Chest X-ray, PA view. Patient: 42 years old, sex M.
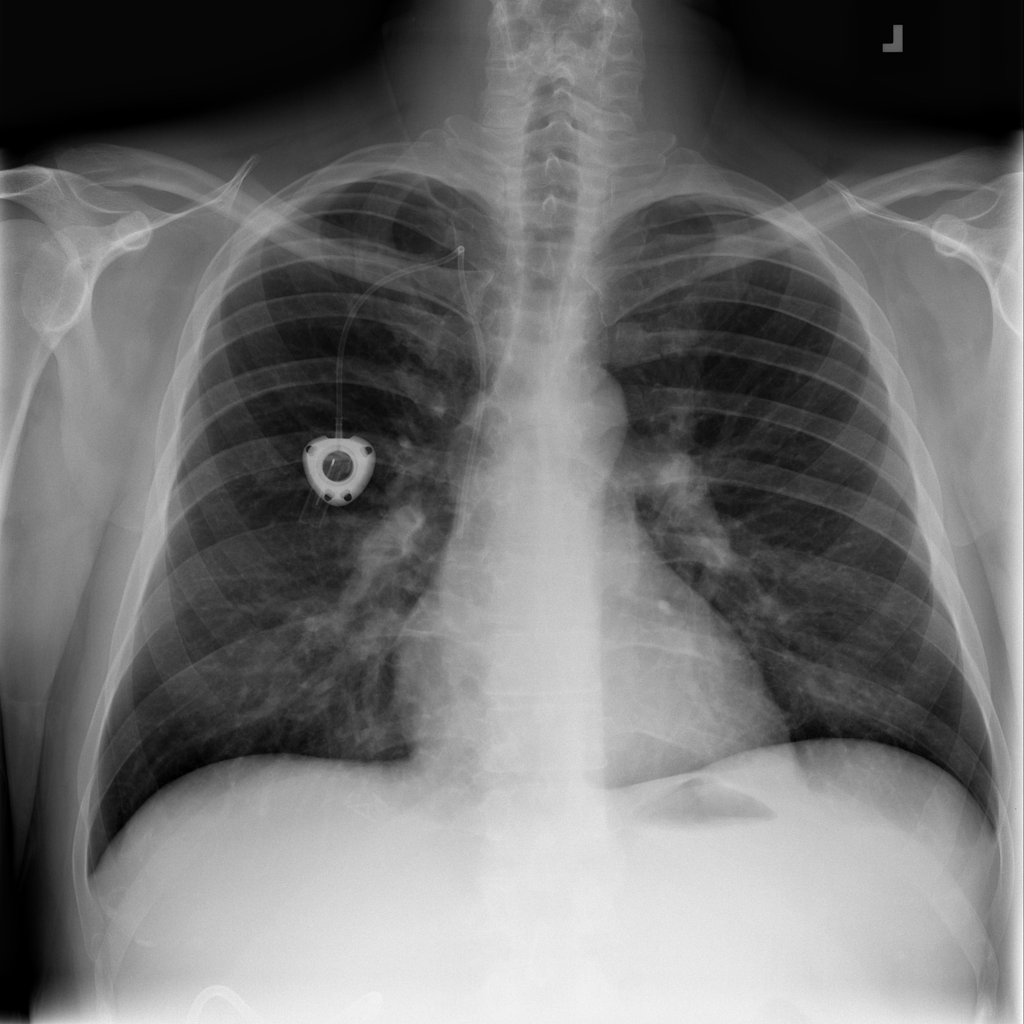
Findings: Infiltration